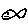
Label: fish